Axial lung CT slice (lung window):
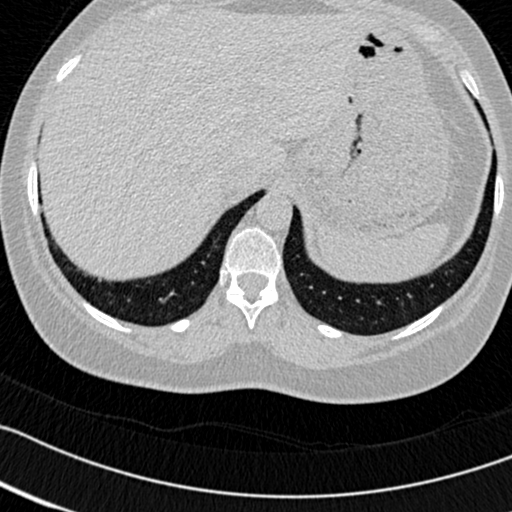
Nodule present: no